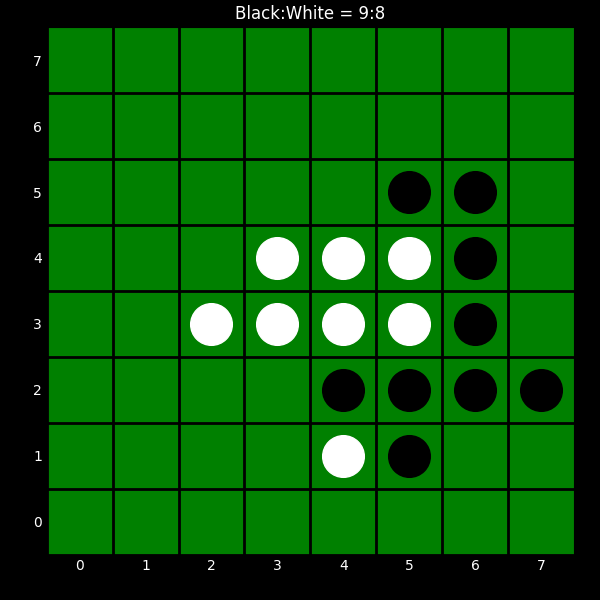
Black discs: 9
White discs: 8